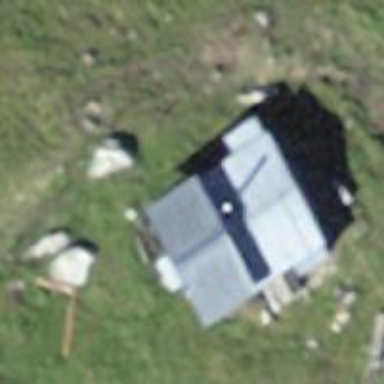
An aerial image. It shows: Isolated dwelling in remote location.